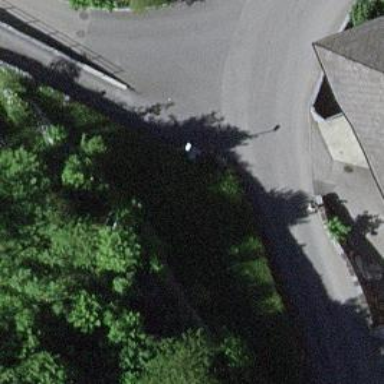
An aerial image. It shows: Retaining wall.